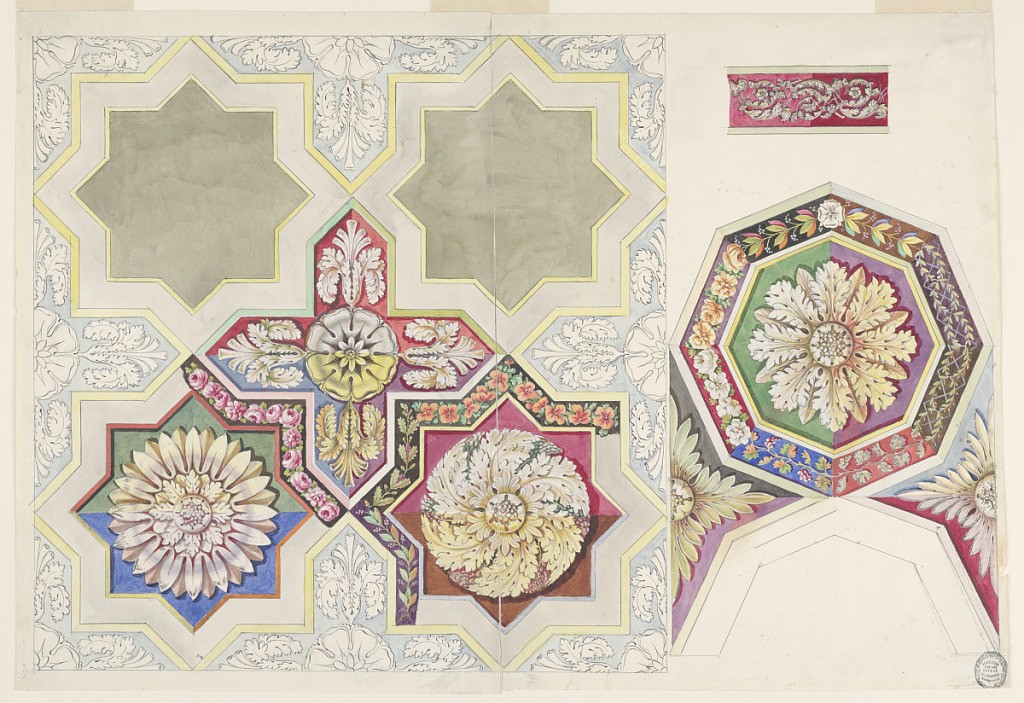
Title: Design for Ceiling, City Hall, Vienna, Austria
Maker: Friedrich von Schmidt, German, 1825 - 1891
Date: ca. 1880
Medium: Brush and watercolor, pen and black ink, graphite on paper
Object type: Drawing
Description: Vertical format. At left, part of a ceiling showing four panels with sixteen sides, a panel shaped like an equal cross, and four halves and four quarters. The cross is decorated with a blossom rosette at center and four palmettes. Two rosettes are suggested for the other panels with four different colorings of the background. Various designs for leaf stems; garlands are suggested for the bands representing the panels. Top right: a band with an acanthus rinceau between two strips. Bottom right: an octagonal coffer with a rosette. Eight designs are shown for the framing band. Half of the designs have different colorings. Rosettes are suggested in the panels and shaped like eight-pointed stars between the octagonals.